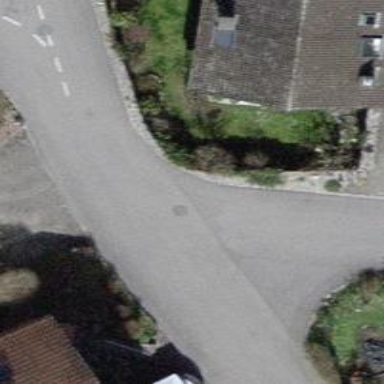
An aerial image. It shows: Paved residential road.